Question: Using sweet alert in my project. But it's not working. Please help me.
Error and used codes is here;

'''
@section('customJs')
<script src="https://unpkg.com/sweetalert/dist/sweetalert.min.js"></script>
<script>
$(document).ready(function() {
$('#hakkimizdaForm').validate();
$('#hakkimizdaForm').ajaxForm({
beforeSubmit: function() {
},
success: function() {
swal("Good job!", "You clicked the button!", "success");
}
});
});
</script>
@endsection
'''
AdminPostController.php
'''
public function post_hakkimizda(Request $request)
{
try {
unset($request['_token']);
HakkimizdaModel::where('id', 1)->update($request->all());
return response(['status' => 'success', 'title' => 'Islem basarili.', 'content' => 'Kayitlar basariyla guncellendi.']);
} catch (\Exception $e) {
return response(['status' => 'error', 'title' => 'Islem basarisiz!', 'content' => 'Kayitlar yapilamadi!']);
}
}
'''
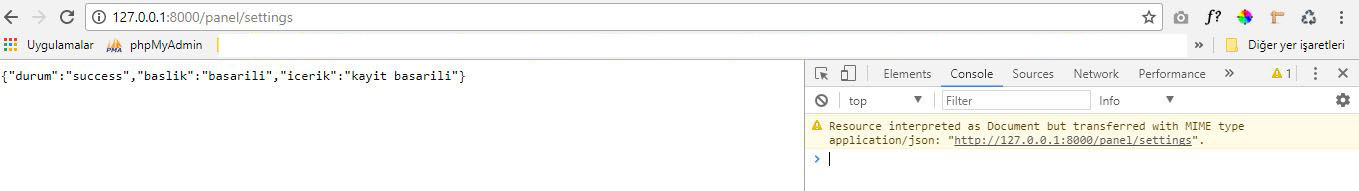
Answer: Update:
I use your function is running.
My Code:
'''
</!DOCTYPE html>
<html>
<head>
<meta charset="utf-8">
<title>test</title>
</head>
<body>
<form action="testForm" id="persondetail" method="post">
<div>name:<input name="text1" type="text" class="inputbox"></div>
<div>age:<input name="text2" type="text" class="inputbox"></div>
<div>hobby:<input name="text3" type="text" class="inputbox"></div>
<div><input id="submitbtn" type="submit" value="Submit"></div>
</form>
</body>
</html>
<script src="https://cdn.bootcss.com/jquery/3.3.1/jquery.js"></script>
<script src="https://cdnjs.cloudflare.com/ajax/libs/jquery.form/4.2.2/jquery.form.js"></script>
<script src="https://unpkg.com/sweetalert/dist/sweetalert.min.js"></script>
<script type="text/javascript">
$(function(){
$('#persondetail').ajaxForm({
beforeSubmit: function() {
},
success: function(data) {
// Maybe with maybe not.
var data = JSON.parse(data);
if(data['status'] == 'success') {
swal("Good job!", "You clicked the button!", "success");
}
}
});
});
</script>
'''
FormTest.php
'''
<?php
$data = ['status' => 'success', 'title' => 'Islem basarisiz!', 'content' => 'Kayitlar yapilamadi!'];
echo json_encode($data, True);
'''